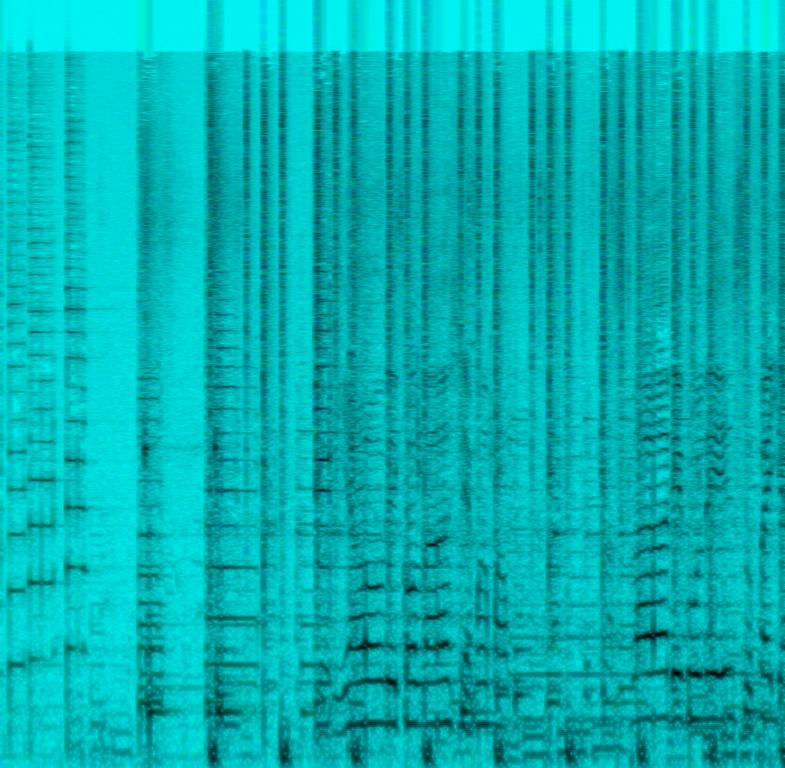
The low quality recording features a Twoubadou song that consists of flat male vocal singing over acoustic guitar melody, arpeggiated guitar melody, syncopated rimshots, shimmering shakers, smooth bass and wooden percussive elements. Even though it is noisy, it sounds fun and happy - like something you would want to dance to.